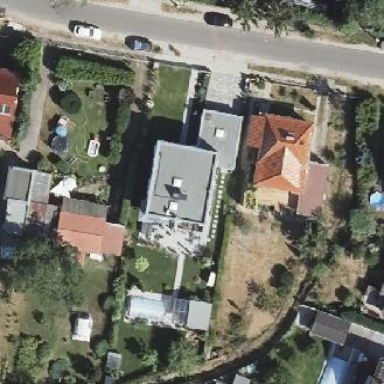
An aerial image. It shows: Detached building.